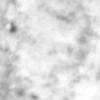
Label: no_change